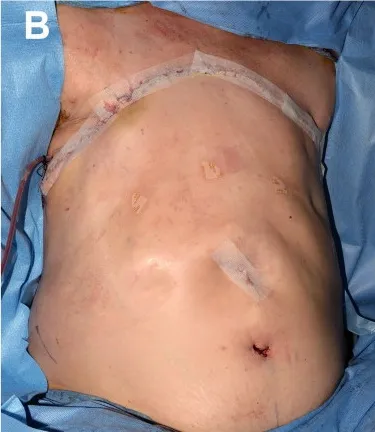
Intraoperative images. (B) Immediate result after defect coverage with a reverse abdominoplasty flap.
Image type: medical_photograph (other_medical_photograph)